Question: I have an HTML table whose contents sometimes don't fit inside the specified sizes of their respective cells. In all browsers, the default behavior is to make the cells expand to fit their contents, either vertically or horizontally. Instead, I'd like to trim the contents to fit their cells like this:

I am using <URL> that allows the user to sort the table by any of its fields. For this reason, it is very important that the actual contents be never trimmed, just displayed as if they had been trimmed.
How could I do that using standard technologies only (CSS and JavaScript)?
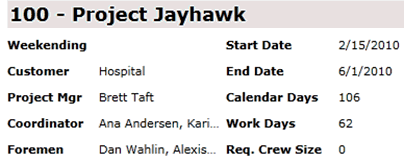
Answer: There is a css property named <URL> which accomplishes this.
If you use it in conjunction with 'white-space: nowrap', you can achieve what you're trying to do.
Here's a demo on jsFiddle: <URL>
I had to wrap the contents of the td in a span because the css properties wouldn't work on the td for some reason.